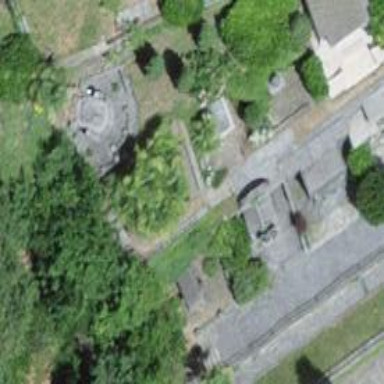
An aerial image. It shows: Historic attraction featuring tomb with tombstones.